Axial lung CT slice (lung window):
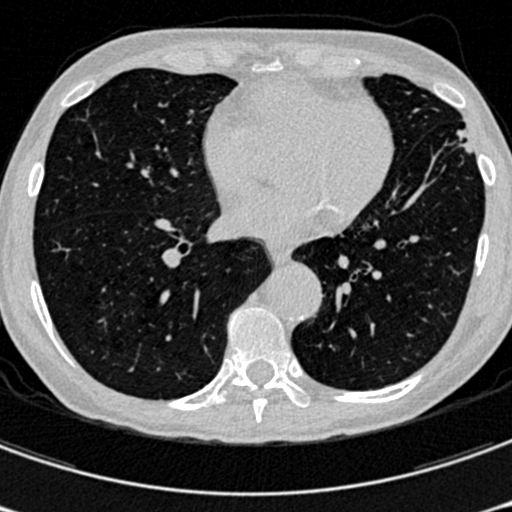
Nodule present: no